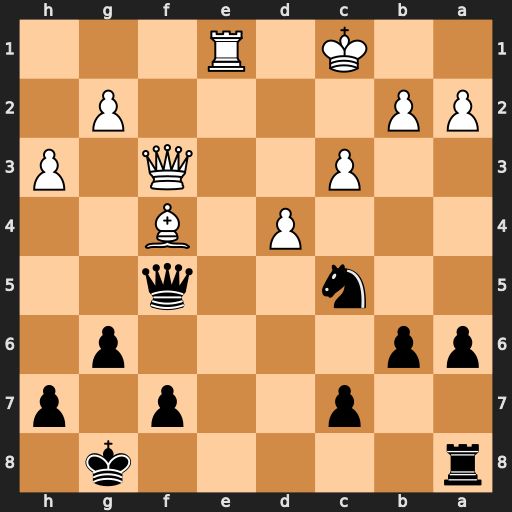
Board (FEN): r5k1/2p2p1p/pp4p1/2n2q2/3P1B2/2P2Q1P/PP4P1/2K1R3
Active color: b
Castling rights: -
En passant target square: -
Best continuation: Qxf4+ Qxf4 Nd3+ Kd2 Nxf4